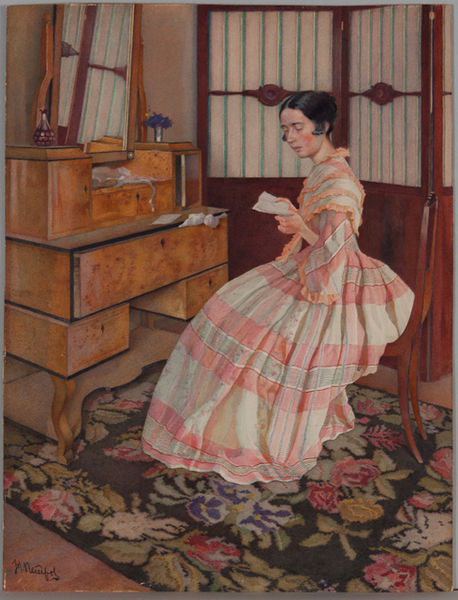
Titel: Lady at Secretary
Künstler: Nikolai Filippovich Petrov
Standort: Amherst (Massachusetts, USA)
Institution: Mead Art Museum, Amherst College
Schlagwörter: frau, kleid, stuhl, teppich, spiegel, schrank, schreibtisch, chair, lamp, oil, red, white, carpet, collar, dress, hair, interior, lady, old, painting, room, seat, seated, secret, sitting, table, wall, woman, dressing, flowers, mirror, pattern, pink, rug, brown, screen, wood, sad, flower, brief, young, eyes, pine, paper, sekretär, ornament, desk, letter, reading, thinking, legs, timber, book, drawers, dresser, mary, cabinet, sleeves, mirrow, lock, holding, curly, domestic, moody, locks, cassat, drawer, document, secretary, perfume, interio, sneeze, pensative, tissues, sekretäe